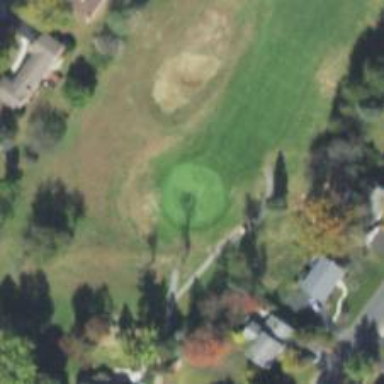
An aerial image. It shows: View of golf hole.